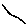
Label: line